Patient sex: F
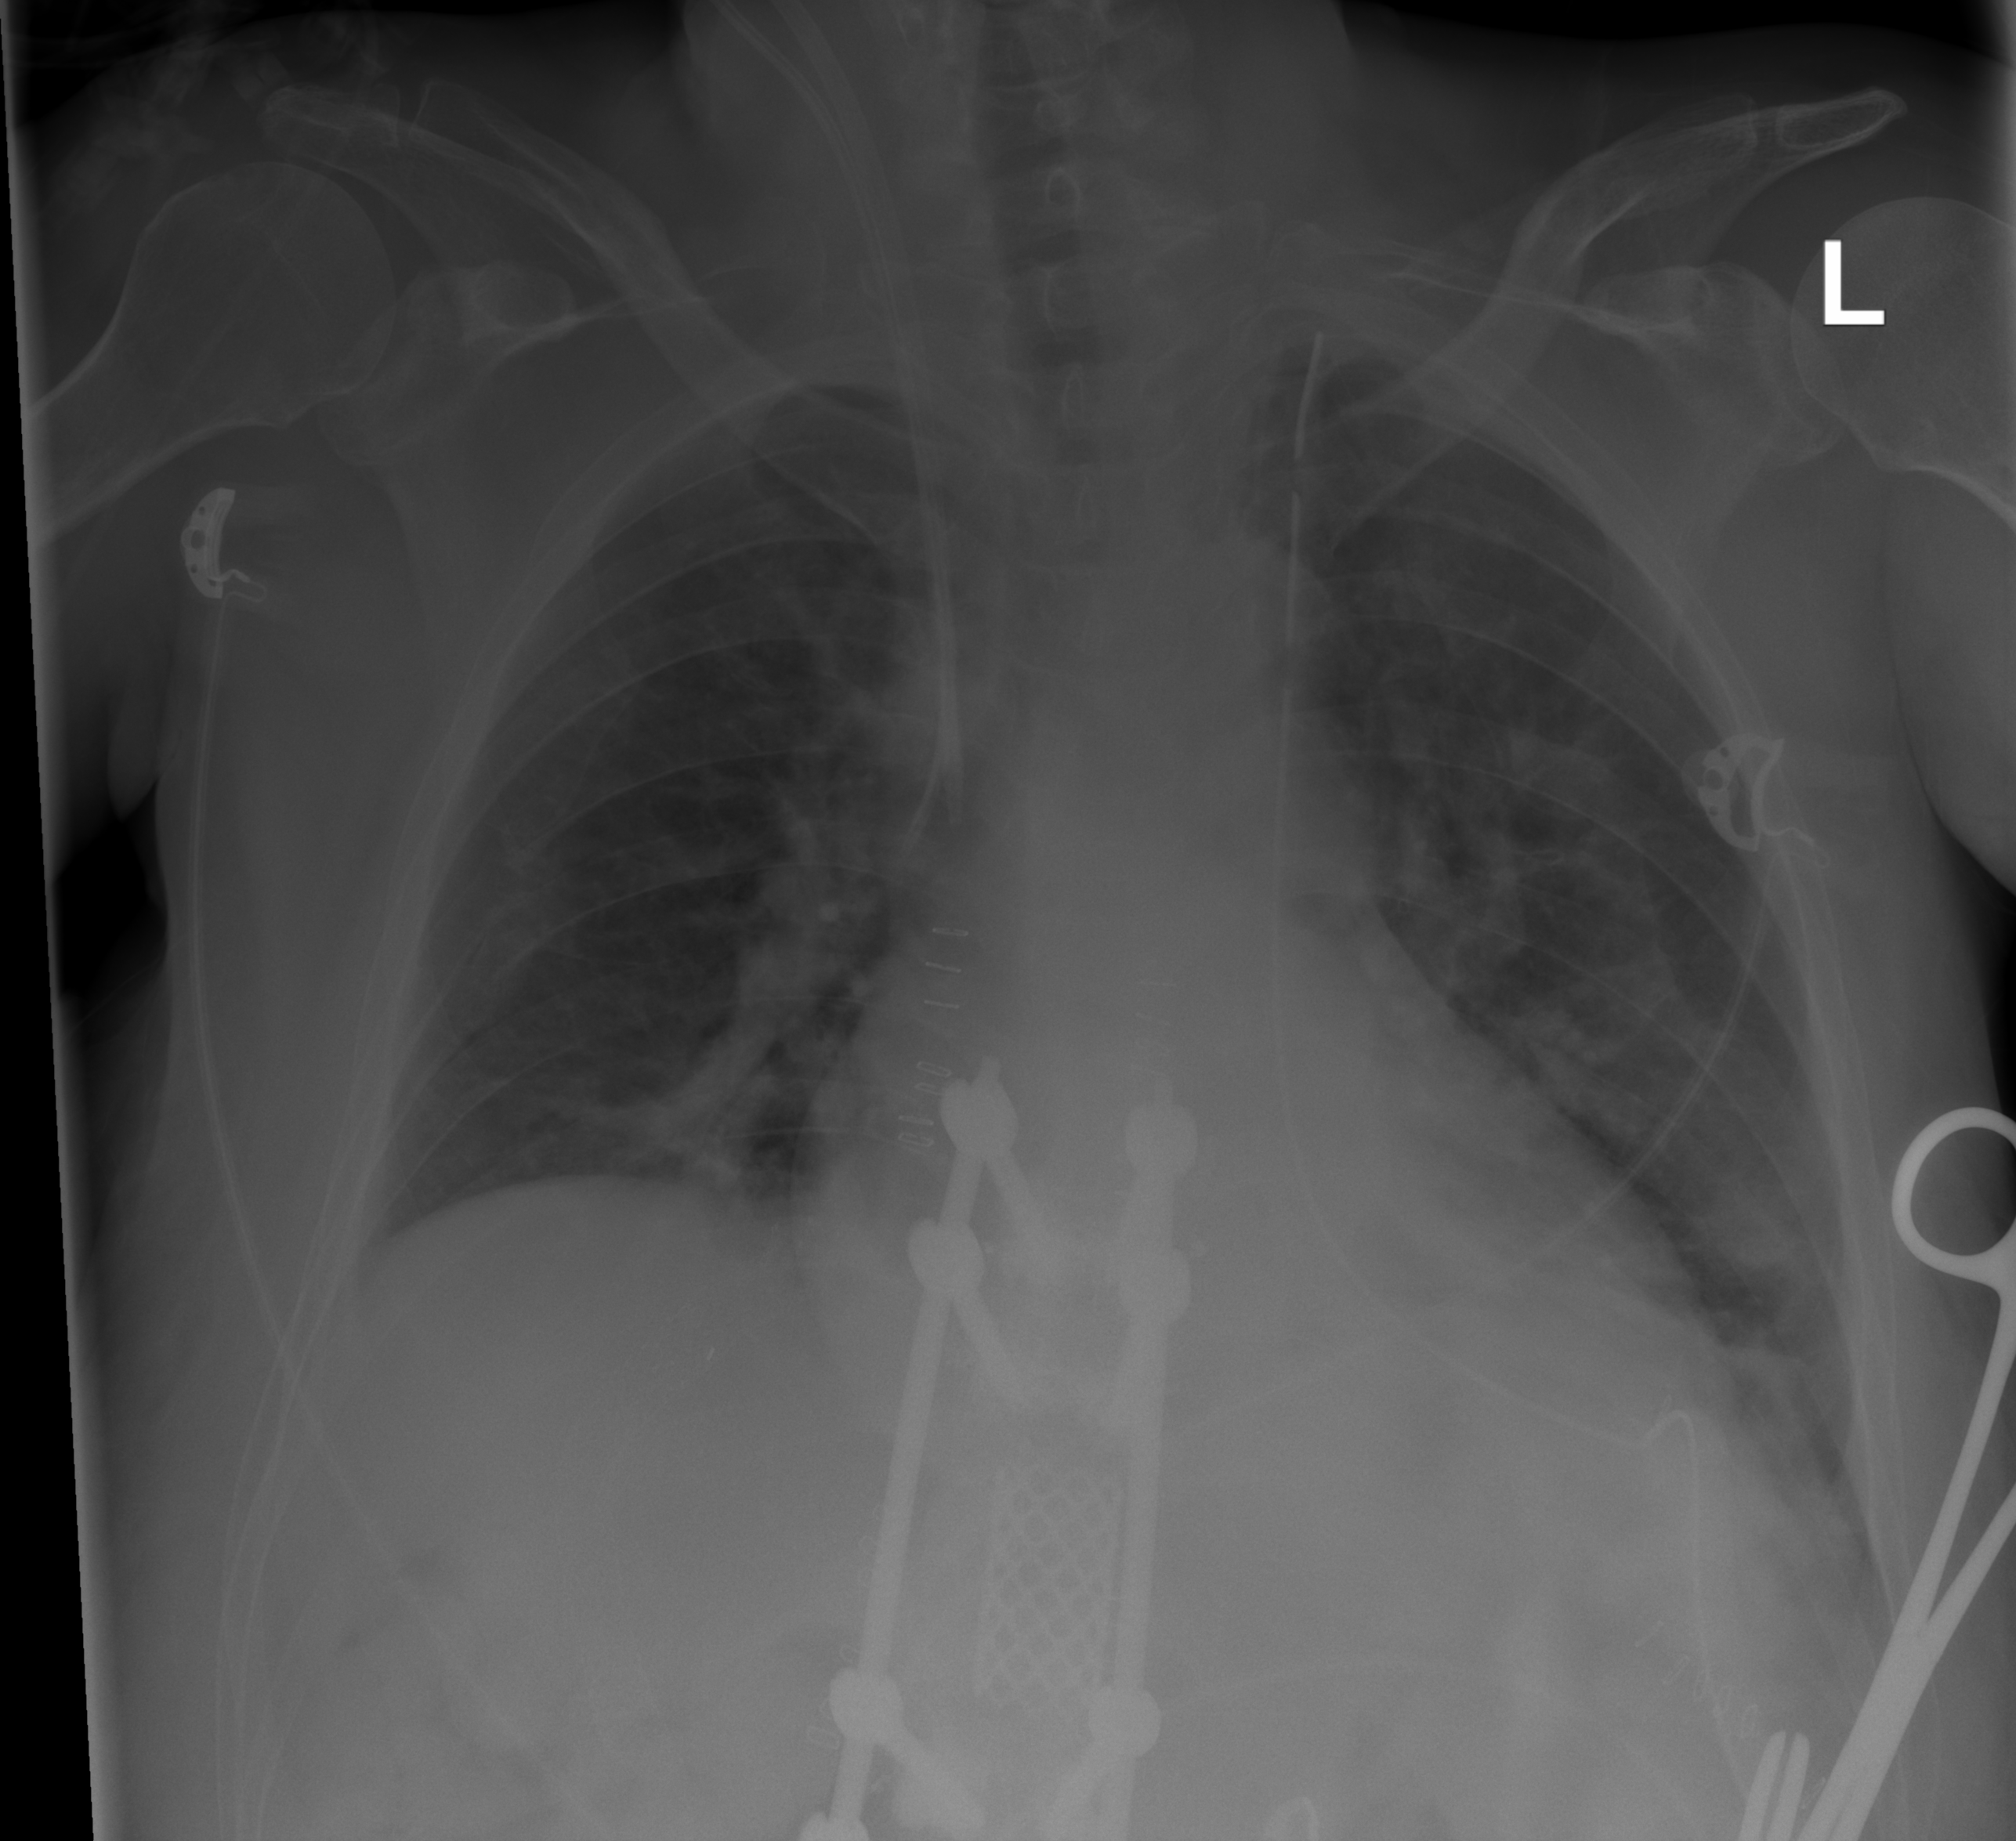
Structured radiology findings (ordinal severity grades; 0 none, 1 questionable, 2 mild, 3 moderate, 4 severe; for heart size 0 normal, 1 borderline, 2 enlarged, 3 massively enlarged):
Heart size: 0
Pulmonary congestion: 0
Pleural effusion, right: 0
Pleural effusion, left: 0
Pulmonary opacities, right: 0
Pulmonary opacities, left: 0
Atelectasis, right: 2
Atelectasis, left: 2